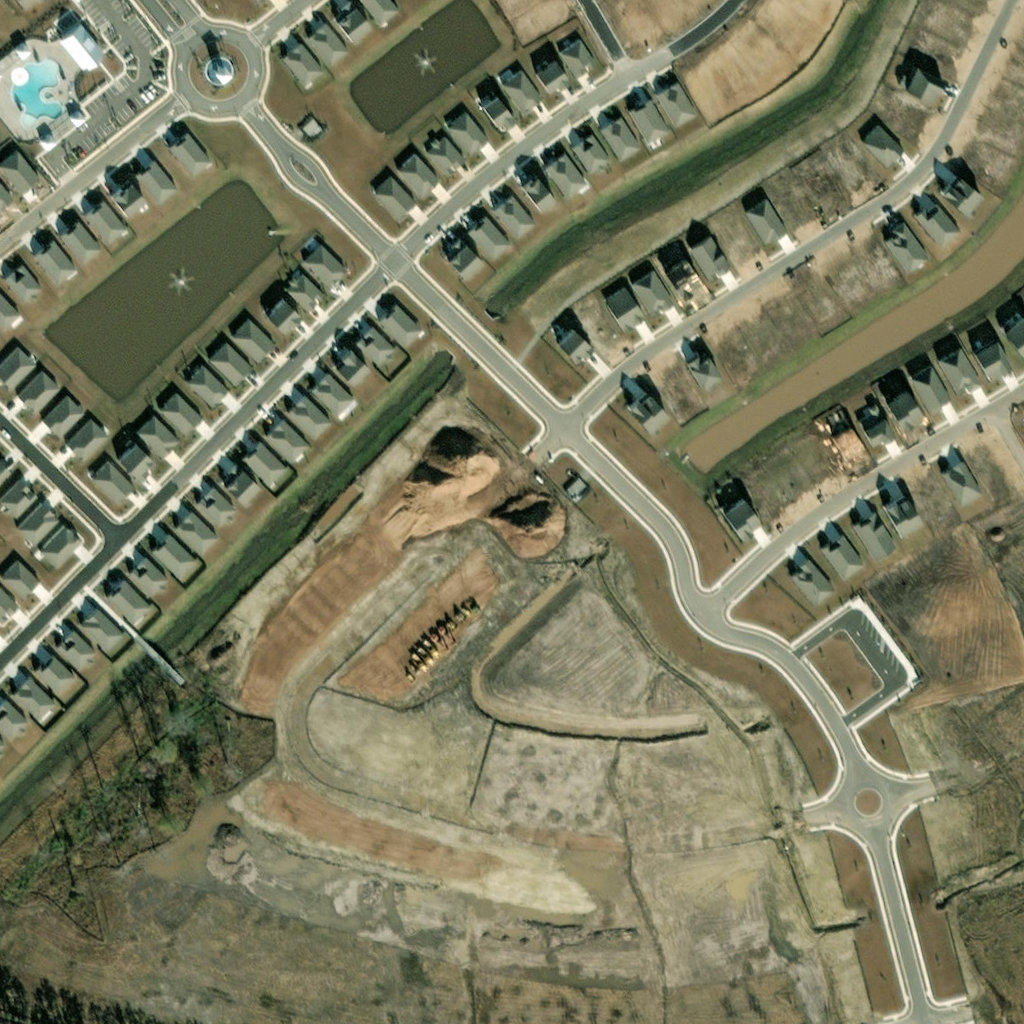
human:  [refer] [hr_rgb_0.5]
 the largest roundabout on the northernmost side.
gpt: <box>[[17, 2, 25, 10, 0]]</box>

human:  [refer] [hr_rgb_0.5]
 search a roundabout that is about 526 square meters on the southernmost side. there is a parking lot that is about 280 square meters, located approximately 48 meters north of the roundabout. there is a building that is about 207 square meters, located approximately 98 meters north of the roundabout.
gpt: <box>[[81, 74, 88, 81, 0]]</box>

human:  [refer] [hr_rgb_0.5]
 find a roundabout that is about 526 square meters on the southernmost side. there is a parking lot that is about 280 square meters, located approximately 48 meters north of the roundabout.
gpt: <box>[[81, 74, 88, 81, 0]]</box>